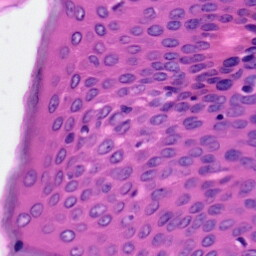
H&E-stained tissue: Skin